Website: macys
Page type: payment
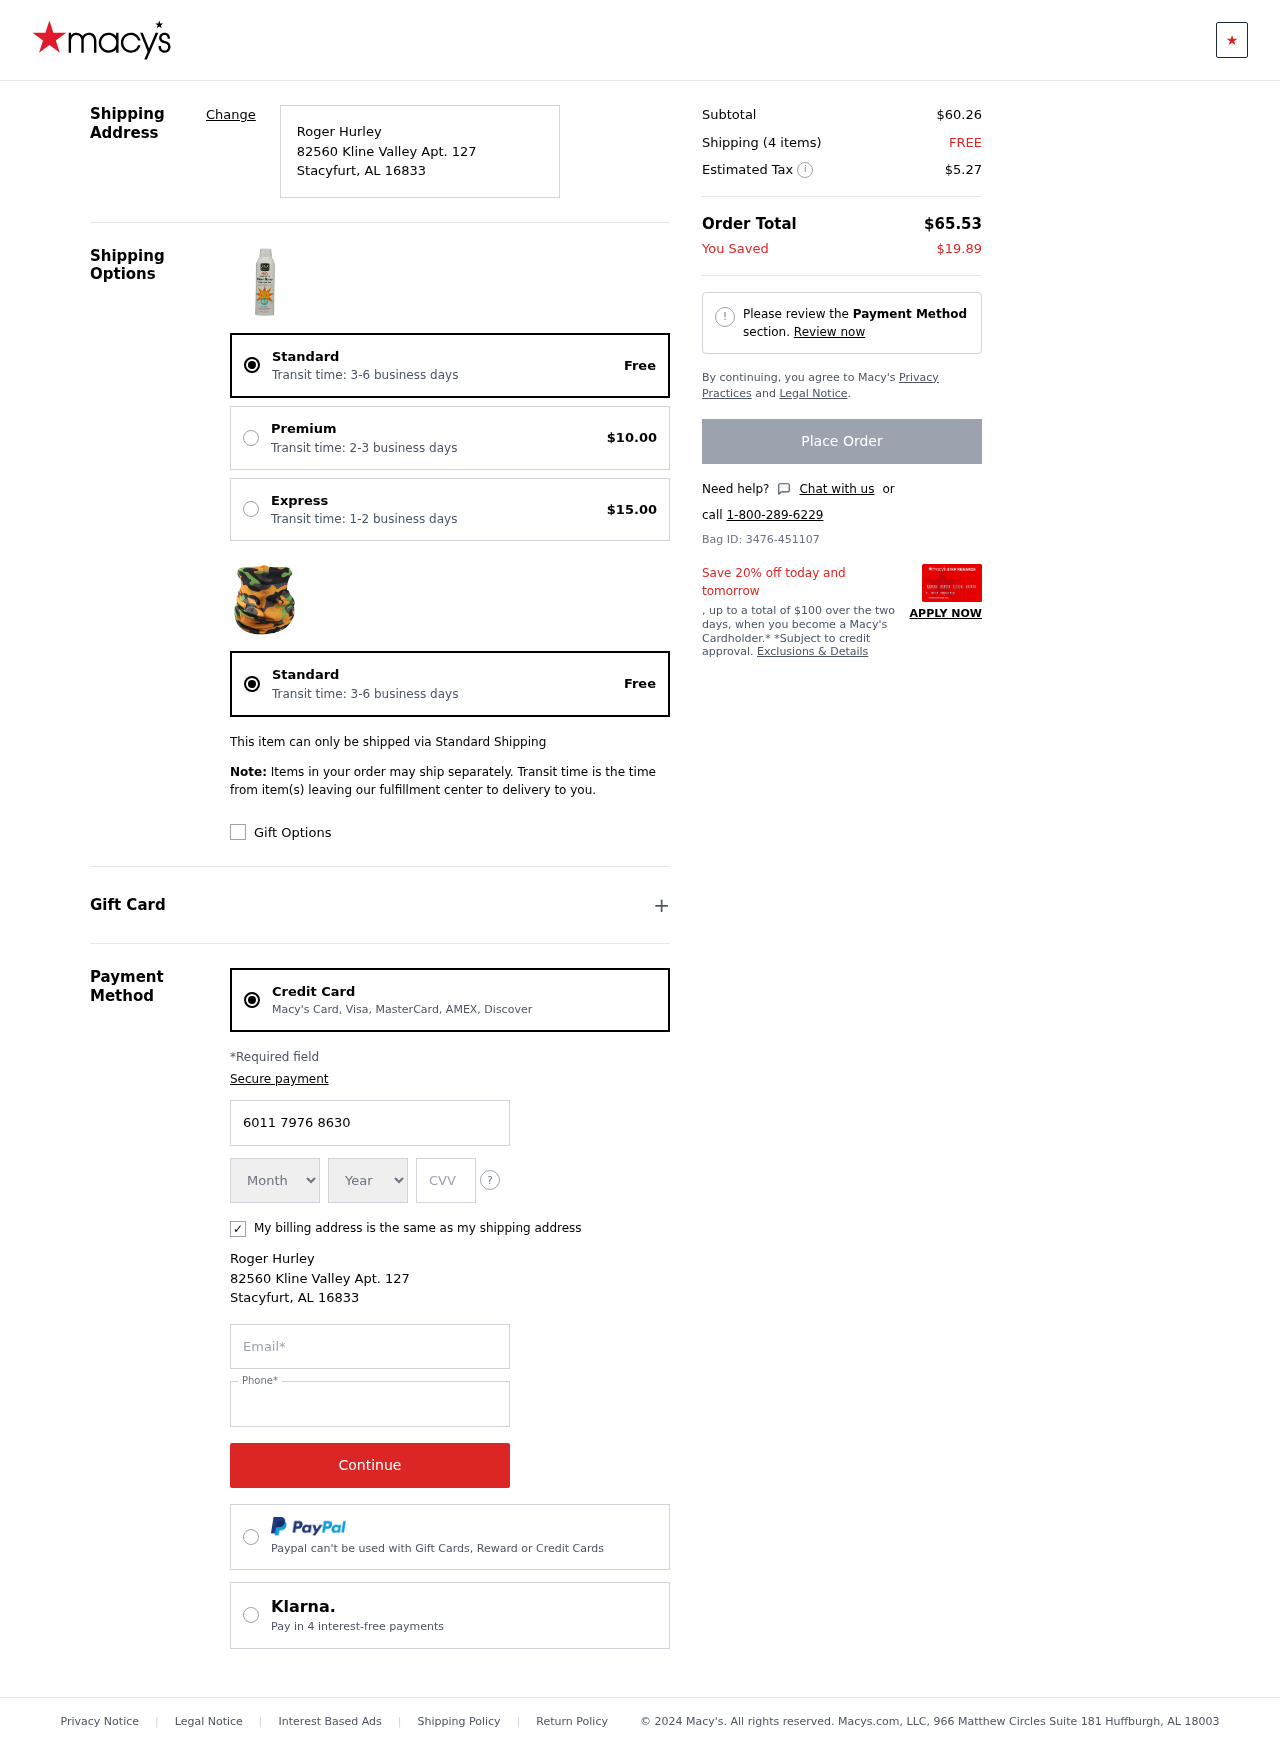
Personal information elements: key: PII_CARD_CVV
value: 397
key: PII_CARD_EXPIRY_MONTH
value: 04
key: PII_CARD_EXPIRY_YEAR
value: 29
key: PII_CARD_NUMBER
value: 6011 7976 8630 9860
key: PII_CITY
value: Stacyfurt
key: PII_EMAIL
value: roger_hurley@yahoo.com
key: PII_FULLNAME
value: Roger Hurley
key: PII_PHONE
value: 4775134160
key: PII_POSTCODE
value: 16833
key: PII_STATE_ABBR
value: AL
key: PII_STREET
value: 82560 Kline Valley Apt. 127
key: PII_FULLNAME2
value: Roger Hurley
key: PII_STREET2
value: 82560 Kline Valley Apt. 127
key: PII_CITY2
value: Stacyfurt
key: PII_STATE_ABBR2
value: AL
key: PII_POSTCODE2
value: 16833
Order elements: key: ORDER_DELIVERY_DATE
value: Transit time: 3-6 business days
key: ORDER_SHIPPING_STANDARD
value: Free
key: ORDER_SHIPPING_PREMIUM
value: $10.00
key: ORDER_SHIPPING_EXPRESS
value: $15.00
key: ORDER_DELIVERY_DATE2
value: Transit time: 3-6 business days
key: ORDER_SHIPPING_STANDARD2
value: Free
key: ORDER_SUBTOTAL
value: $60.26
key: ORDER_NUM_ITEMS
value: Shipping (4 items)
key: ORDER_SHIPPING_COST
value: FREE
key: ORDER_TAX
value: $5.27
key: ORDER_TOTAL
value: $65.53
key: ORDER_SAVINGS
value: $19.89
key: ORDER_ID
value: Bag ID: 3476-451107